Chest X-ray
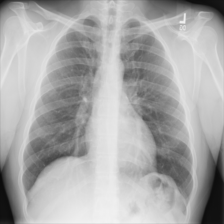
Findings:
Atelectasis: negative
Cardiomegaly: negative
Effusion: negative
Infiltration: negative
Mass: negative
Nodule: negative
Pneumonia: negative
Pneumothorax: negative
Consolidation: negative
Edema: negative
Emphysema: negative
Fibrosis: negative
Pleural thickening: negative
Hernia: negative